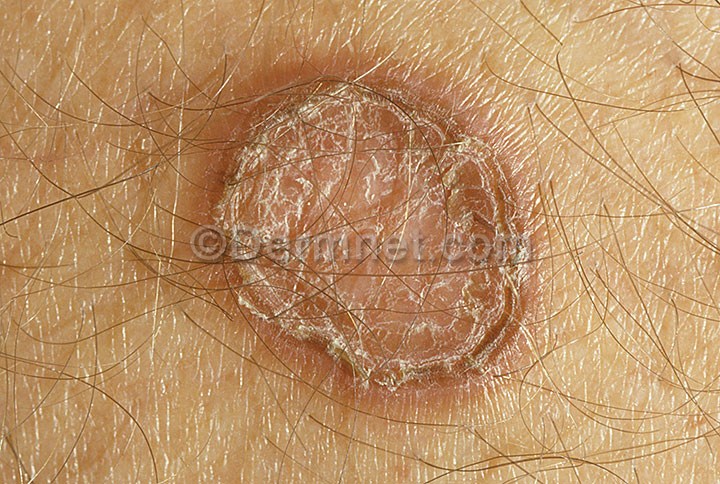
Disease: Seborrheic Keratoses and other Benign Tumors